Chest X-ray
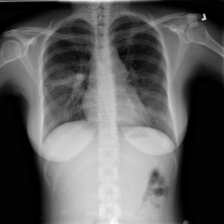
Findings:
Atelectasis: negative
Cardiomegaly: negative
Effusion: negative
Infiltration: positive
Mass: negative
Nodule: negative
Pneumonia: negative
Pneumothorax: negative
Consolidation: negative
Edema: negative
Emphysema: negative
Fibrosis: negative
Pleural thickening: negative
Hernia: negative